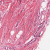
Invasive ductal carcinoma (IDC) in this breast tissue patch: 0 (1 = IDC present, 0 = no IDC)